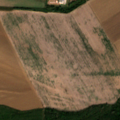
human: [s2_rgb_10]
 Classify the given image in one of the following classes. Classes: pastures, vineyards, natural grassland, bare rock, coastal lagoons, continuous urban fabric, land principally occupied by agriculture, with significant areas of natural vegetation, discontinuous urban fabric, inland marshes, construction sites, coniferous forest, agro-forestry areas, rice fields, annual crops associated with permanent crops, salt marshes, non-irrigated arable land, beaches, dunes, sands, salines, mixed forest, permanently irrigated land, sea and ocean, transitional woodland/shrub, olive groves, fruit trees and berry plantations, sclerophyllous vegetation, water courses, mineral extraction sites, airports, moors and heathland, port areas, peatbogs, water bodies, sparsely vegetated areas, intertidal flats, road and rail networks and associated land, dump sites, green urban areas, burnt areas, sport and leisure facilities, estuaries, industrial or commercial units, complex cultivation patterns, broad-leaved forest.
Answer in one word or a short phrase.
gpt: non-irrigated arable land, broad-leaved forest, transitional woodland/shrub